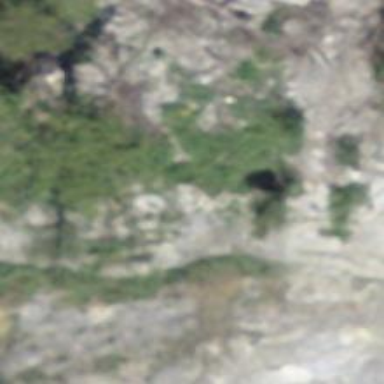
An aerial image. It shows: Cliff in nature.